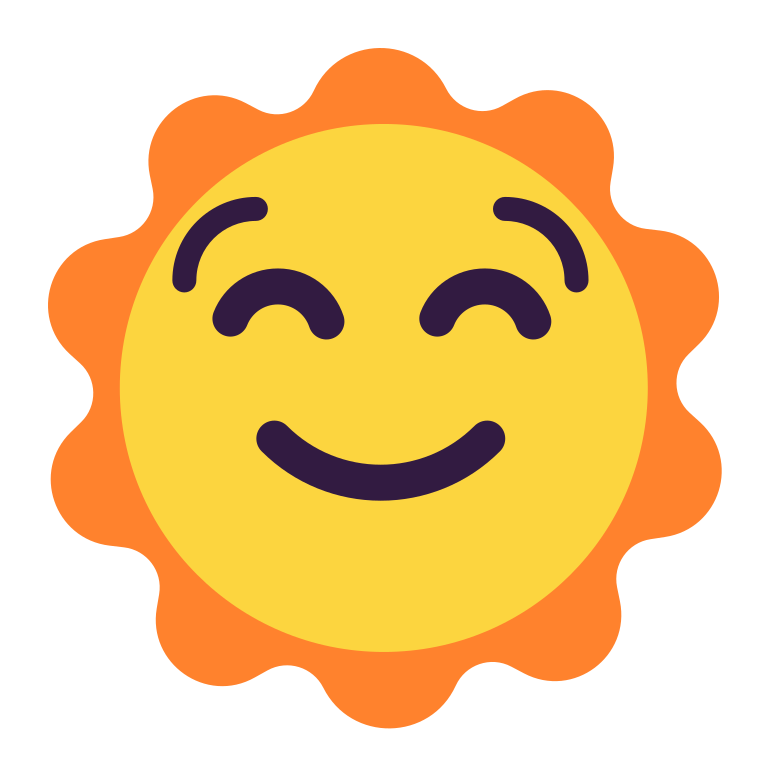
sun with face flat